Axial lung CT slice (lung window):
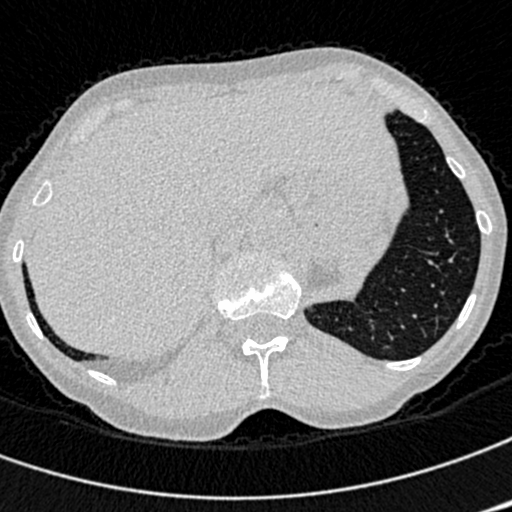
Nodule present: no